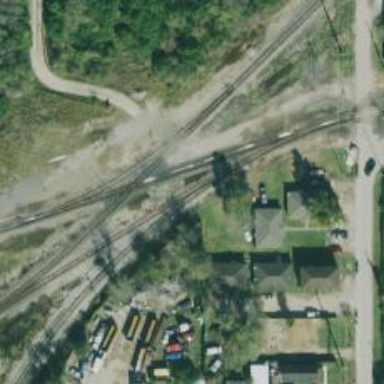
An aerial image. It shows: Railway track.